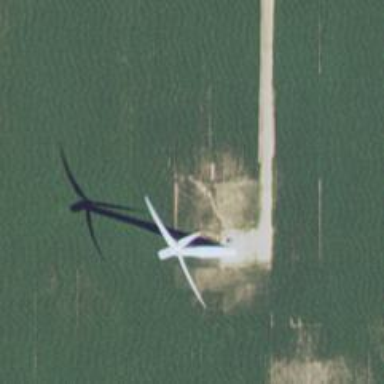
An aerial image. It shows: Wind turbine generating power.